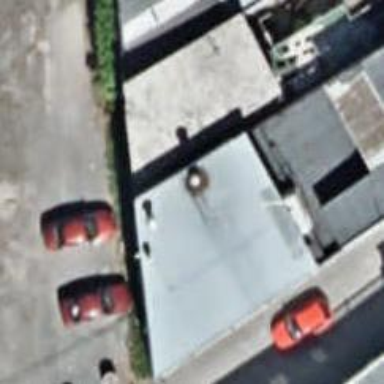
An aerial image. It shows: Restaurant.